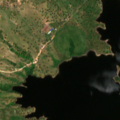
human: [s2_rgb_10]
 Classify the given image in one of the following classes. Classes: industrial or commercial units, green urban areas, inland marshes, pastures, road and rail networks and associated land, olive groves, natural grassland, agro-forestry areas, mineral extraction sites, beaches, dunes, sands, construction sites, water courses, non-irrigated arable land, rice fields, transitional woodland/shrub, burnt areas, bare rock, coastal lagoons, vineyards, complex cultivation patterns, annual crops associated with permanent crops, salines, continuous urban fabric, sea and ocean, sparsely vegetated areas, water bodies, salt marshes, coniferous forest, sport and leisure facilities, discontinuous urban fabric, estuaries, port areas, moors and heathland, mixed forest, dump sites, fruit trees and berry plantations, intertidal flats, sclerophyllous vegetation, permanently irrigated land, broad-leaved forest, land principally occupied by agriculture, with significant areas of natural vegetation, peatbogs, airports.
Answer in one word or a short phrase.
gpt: non-irrigated arable land, permanently irrigated land, agro-forestry areas, broad-leaved forest, transitional woodland/shrub, water bodies